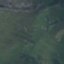
Land use / land cover: HerbaceousVegetation